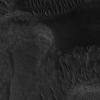
Atmospheric dust classification: not_dusty